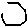
Label: hexagon